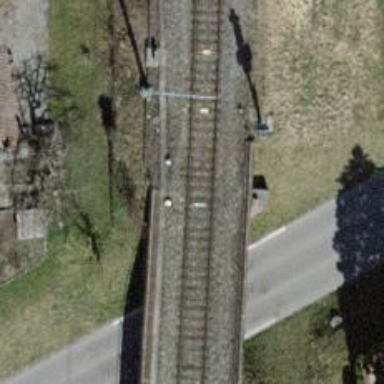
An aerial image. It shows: Bridge with electrified contact lines.